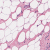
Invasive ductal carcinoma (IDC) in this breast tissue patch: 0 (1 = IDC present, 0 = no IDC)